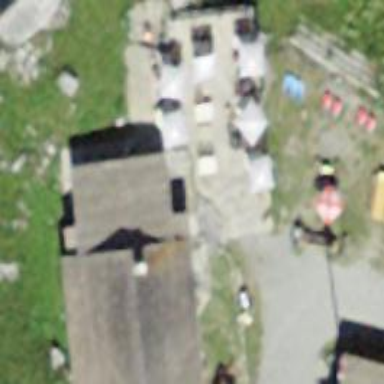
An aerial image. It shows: Cafe.